Question: I have 2 questions.
1st.
I am using Silverlight for windows embedded compact 7 and i have some problems with bindings.
i have template like this
'''
<Style TargetType="RadioButton" x:Key="VoltageTab">
<Setter Property="Width" Value="95"/>
<Setter Property="Height" Value="61"/>
<Setter Property="Margin" Value="193,0,192,3"/>
<Setter Property="HorizontalAlignment" Value="Left"/>
<Setter Property="VerticalAlignment" Value="Bottom"/>
<Setter Property="Template">
<Setter.Value>
<ControlTemplate TargetType="RadioButton">
<Grid Background="#<PHONE>">
<Image x:Name="UnCheckedimg" Source="12.png"/>
<Image x:Name="Checkedimg" Visibility="Collapsed" Source="11.png"/>
<TextBlock x:Name="ModeName" FontSize="20" FontFamily="Alternate_Gothic_No.ttf#Alternate-Gothic-No3" Text="VOLTAGE" Foreground="#D25A32" VerticalAlignment="Top" HorizontalAlignment="Center" Margin="0,4,0,0" />
<TextBlock x:Name="ModeValue" FontSize="20" FontFamily="Alternate_Gothic_No.ttf#Alternate-Gothic-No3" Text="{TemplateBinding Content}" HorizontalAlignment="Center" VerticalAlignment="Bottom" Margin="0,0,0,2"/>
<TextBlock x:Name="ModeNameChecked" Visibility="Collapsed" FontSize="34" FontFamily="Alternate_Gothic_No.ttf#Alternate-Gothic-No3" Text="VOLTAGE" Foreground="Black" VerticalAlignment="Center" HorizontalAlignment="Center" Margin="0,0,0,0" />
</Grid>
</ControlTemplate>
</Setter.Value>
</Setter>
</Style>
'''
I use TemplateBinding to bind ModeValue textblock, but i need another binding to bind ModeName. Can somone point me how to do this?
1. I have another style
EDIT: 2nd style is posted below because editor didnt alowe me to post it here
It works ok if i only put text into content, but i want to you Run objects so i can format text inside buttons.
Is this possible and if not is there some other way to achive this?
Please keep in mind that i use Silverlight For Windows embedded.
Best regards,
Luka
---
'''
<Style x:Key="FunctionSelectButton" TargetType="RadioButton">
<Setter Property="Width" Value="154"/>
<Setter Property="Height" Value="61"/>
<Setter Property="Template">
<Setter.Value>
<ControlTemplate TargetType="RadioButton">
<Grid Background="#<PHONE>">
<Image x:Name="NormalImg" Source="mode_unpressed.png" Stretch="None"/>
<TextBlock x:Name="NormalText" Foreground="#D25A32" FontSize="26" FontFamily="Alternate_Gothic_No.ttf#Alternate-Gothic-No3" HorizontalAlignment="Center" Text="{TemplateBinding Content}" VerticalAlignment="Center" Margin="0,0,0,0"></TextBlock>
</Grid>
</ControlTemplate>
</Setter.Value>
</Setter>
</Style>
'''
Image for easyer representation ->
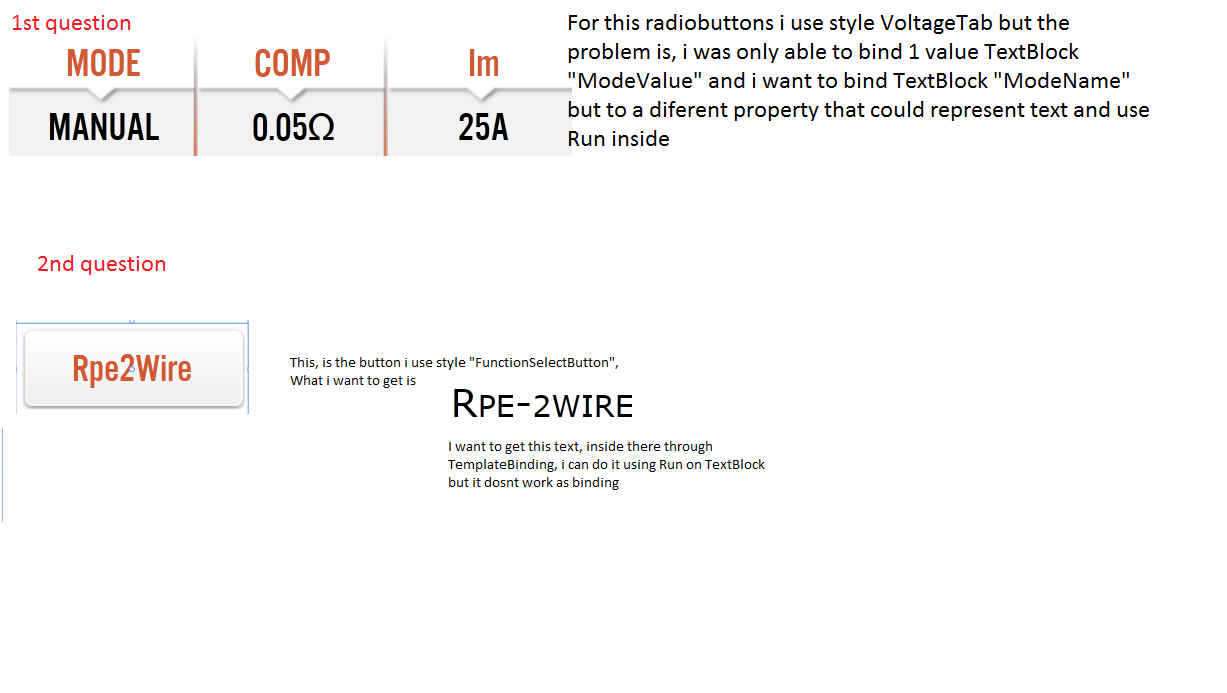
Answer: To answer your first question, <URL>.
Your 2nd question though, I'm not sure I understand entirely what the question is, but what I think you're looking for would be setting it as a ContentPresenter with contenttemplate instead like;
'''
<Style x:Key="FunctionSelectButton" TargetType="RadioButton">
<Setter Property="Width" Value="154"/>
<Setter Property="Height" Value="61"/>
<Setter Property="Template">
<Setter.Value>
<ControlTemplate TargetType="RadioButton">
<Grid>
<Image x:Name="NormalImg" Source="mode_unpressed.png" Stretch="None"/>
<ContentPresenter x:Name="contentPresenter"
Margin="{TemplateBinding Padding}"
HorizontalAlignment="{TemplateBinding HorizontalContentAlignment}"
VerticalAlignment="{TemplateBinding VerticalContentAlignment}"
Content="{TemplateBinding Content}"
ContentTemplate="{TemplateBinding ContentTemplate}" />
<!--
<TextBlock x:Name="NormalText" Foreground="#D25A32" FontSize="26" FontFamily="Alternate_Gothic_No.ttf#Alternate-Gothic-No3" HorizontalAlignment="Center" Text="{TemplateBinding Content}" VerticalAlignment="Center" Margin="0,0,0,0"></TextBlock>
-->
</Grid>
</ControlTemplate>
</Setter.Value>
</Setter>
</Style>
'''
---
'''
<Button Content="{Binding RPE-2WIRE}" Style="{StaticResource FunctionSelectButton}" FontFamily="Alternate_Gothic_No.ttf#Alternate-Gothic-No3" Foreground="#D25A32" FontSize="26" />
'''
At least that's what I think you're saying :)